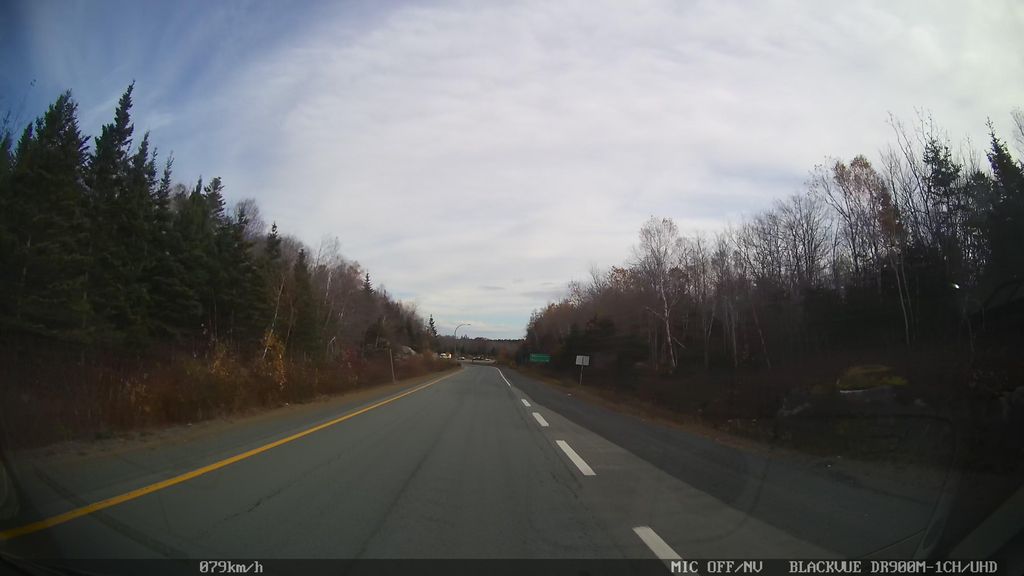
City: halifax